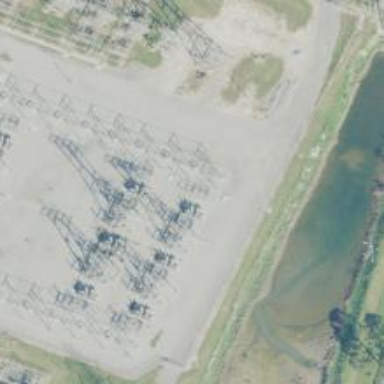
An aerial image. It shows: Switch for power supply.